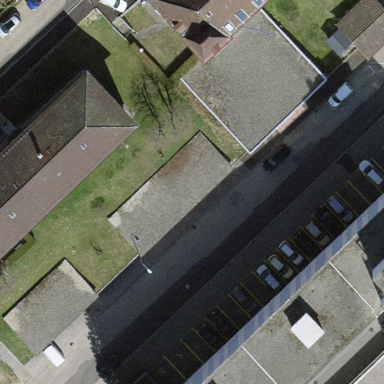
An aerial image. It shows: Group of garages.